Brain MRI, t1w sequence, axial 2D slice.
Patient: age 35, sex F, weight 78 kg, height 1.78 m
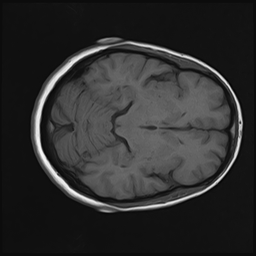